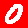
Digit: 0